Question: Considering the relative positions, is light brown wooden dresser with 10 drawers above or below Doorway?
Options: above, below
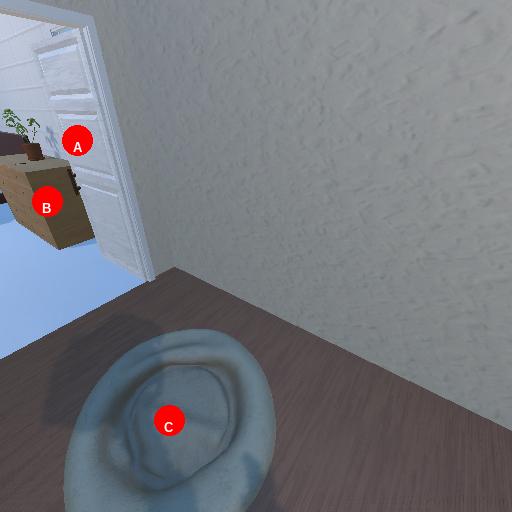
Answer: above